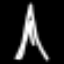
Label: The Eiffel Tower